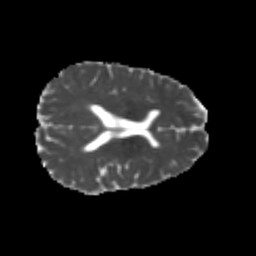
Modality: MD
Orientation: axial
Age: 20
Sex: female
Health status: healthy
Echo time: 0.074 s